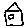
Label: house